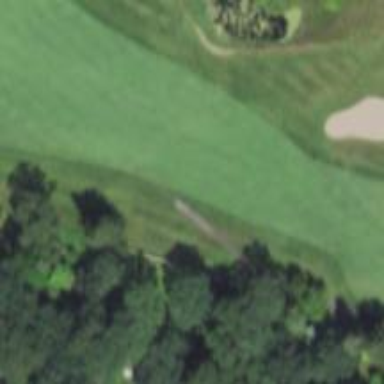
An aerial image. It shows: Path used for both walking and golf.